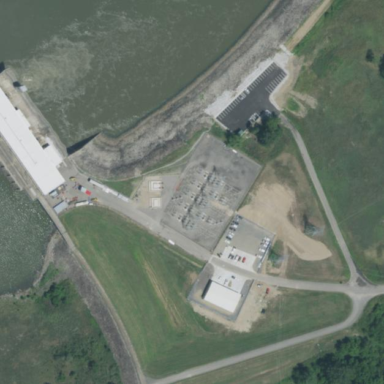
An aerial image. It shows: Power substation surrounded by fence.